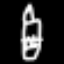
Label: pencil